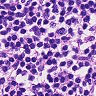
Metastatic tissue present: no